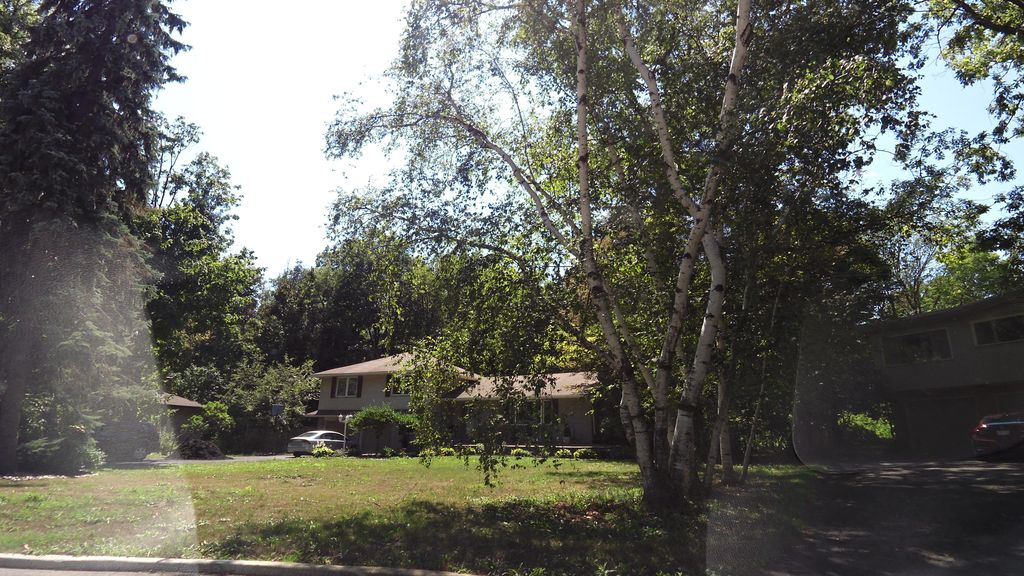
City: hamilton